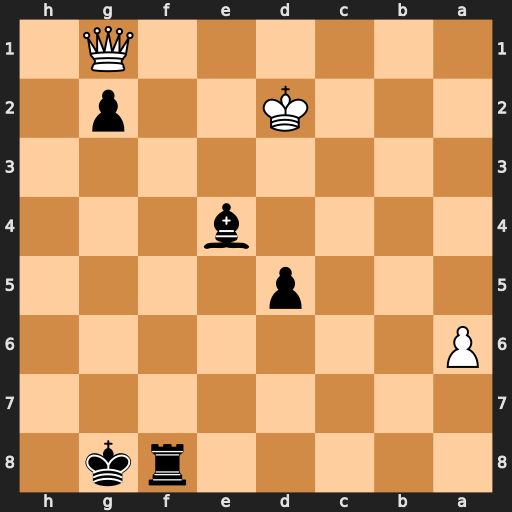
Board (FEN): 5rk1/8/P7/3p4/4b3/8/3K2p1/6Q1
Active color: b
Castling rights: -
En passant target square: -
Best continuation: Rf1 a7 d4 Qxd4 g1=Q